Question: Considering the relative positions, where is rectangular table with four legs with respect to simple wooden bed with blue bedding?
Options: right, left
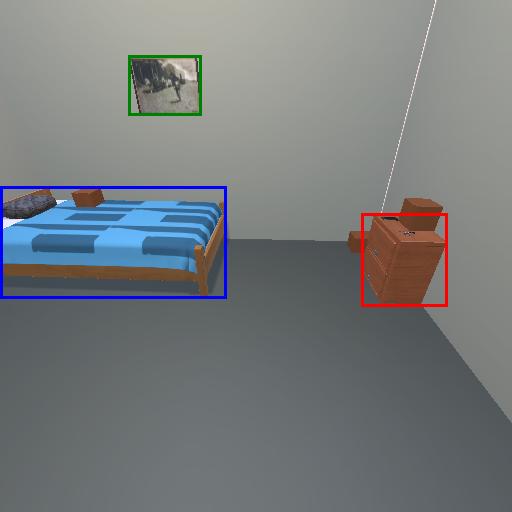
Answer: right